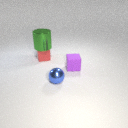
small blue metal sphere to the left of small purple rubber cube